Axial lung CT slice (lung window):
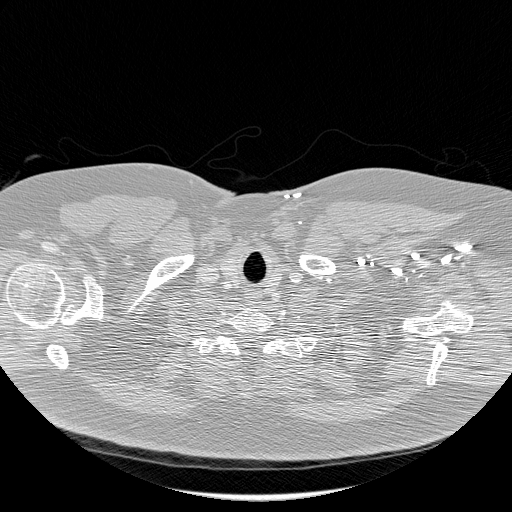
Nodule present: no